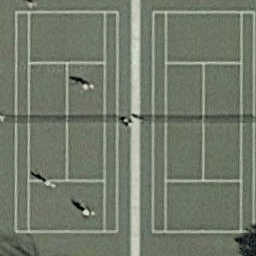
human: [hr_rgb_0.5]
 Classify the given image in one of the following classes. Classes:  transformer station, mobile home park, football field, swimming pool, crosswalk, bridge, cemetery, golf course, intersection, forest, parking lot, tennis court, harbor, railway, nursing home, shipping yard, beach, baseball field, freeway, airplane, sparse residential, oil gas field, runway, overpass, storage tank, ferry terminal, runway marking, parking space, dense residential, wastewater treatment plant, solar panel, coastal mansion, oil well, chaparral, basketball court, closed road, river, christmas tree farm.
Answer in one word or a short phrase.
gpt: tennis court